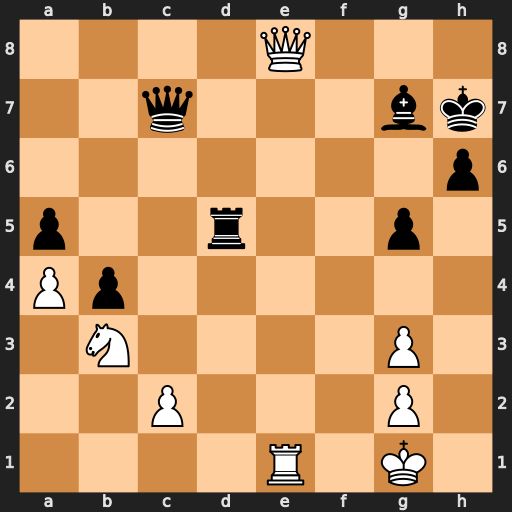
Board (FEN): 4Q3/2q3bk/7p/p2r2p1/Pp6/1N4P1/2P3P1/4R1K1
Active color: w
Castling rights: -
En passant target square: -
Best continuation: Qe4+ Kg8 Qxd5+